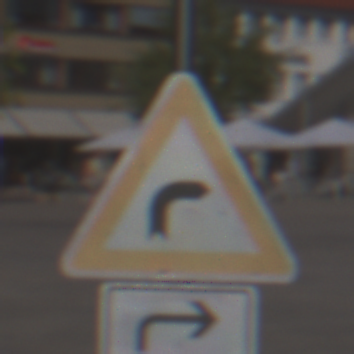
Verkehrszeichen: KurveRechts
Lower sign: RichtungsangabeDurchPfeile5
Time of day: MorningAfternoon
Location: Outdoor (Urban)
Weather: Clear
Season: NotSpecified
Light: Natural